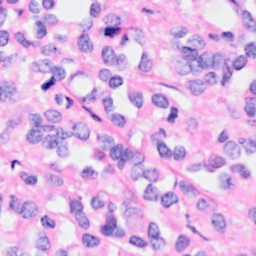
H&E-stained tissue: Breast